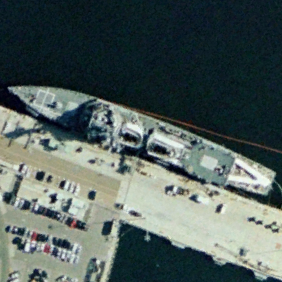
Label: destroyer